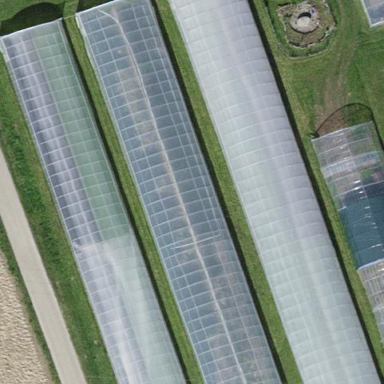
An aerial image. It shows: Greenhouse.